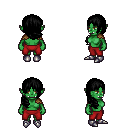
a pixel art fantasy rpg character, female body template, orc, green skin, leather shoulder armor, red pants, black right-swept hairstyle, metal boots, four views (front, back, left, right), 2x2 character sprite sheet, small pixel art, hard edges, no anti-aliasing